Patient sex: M
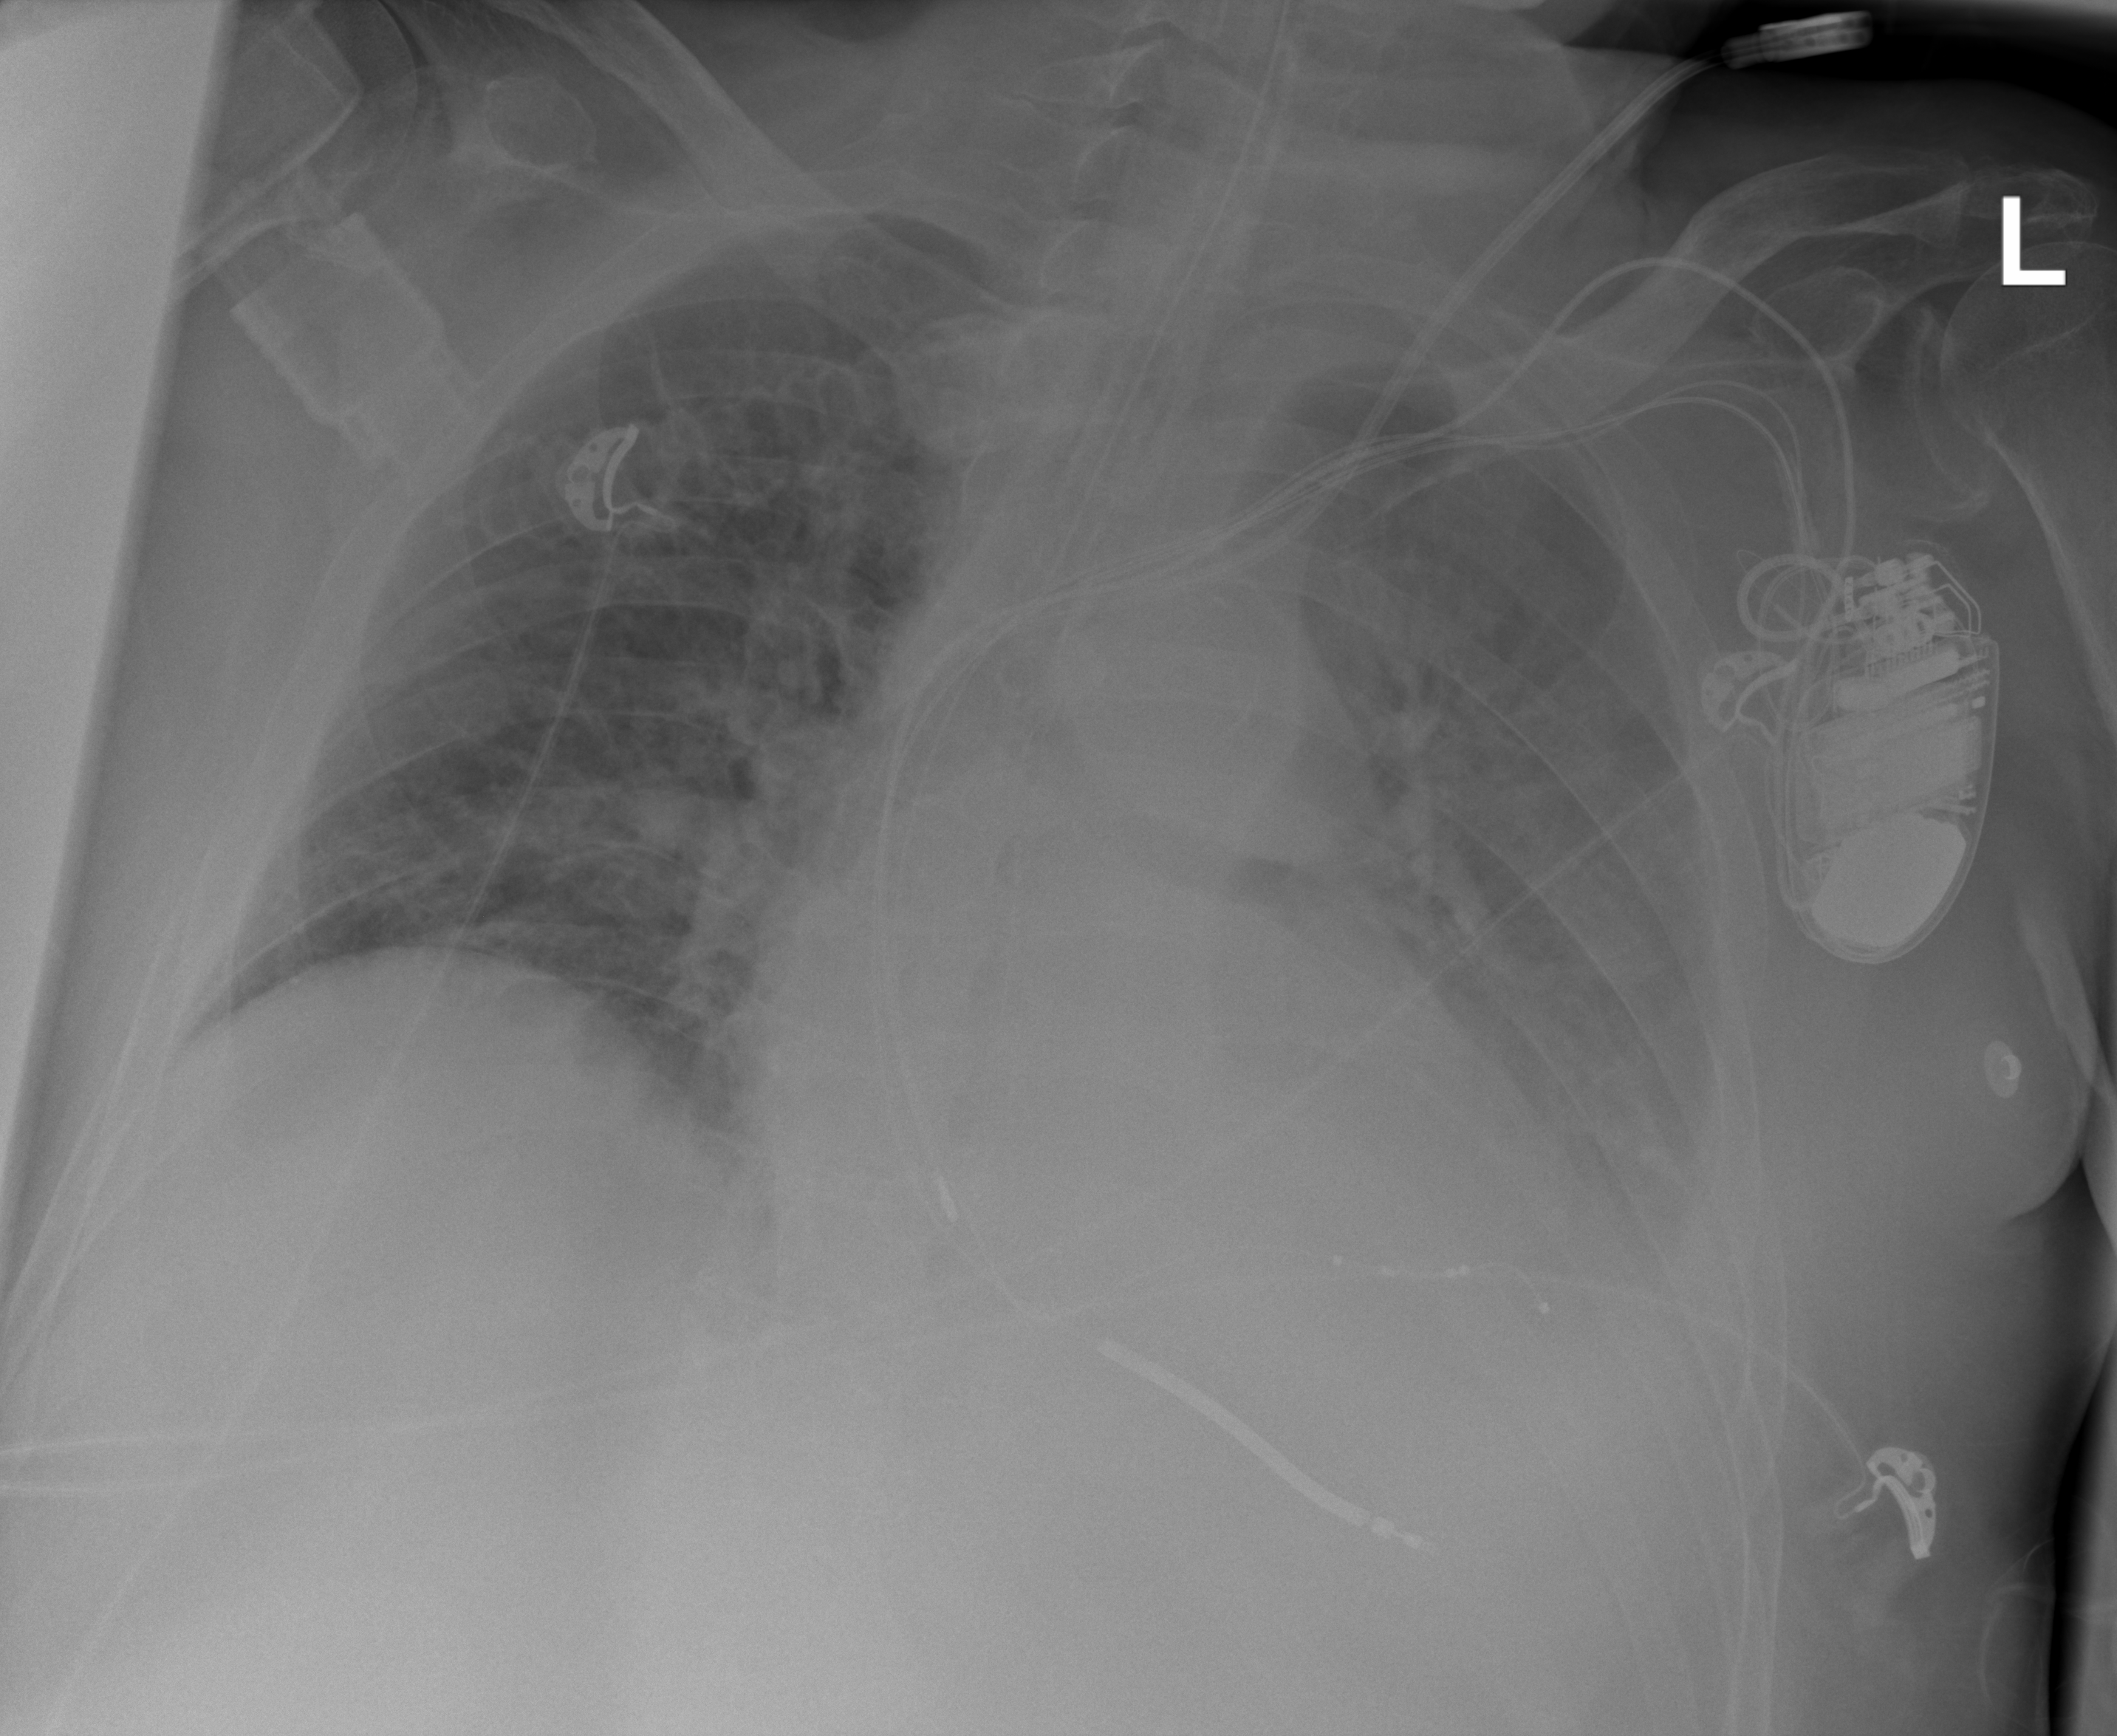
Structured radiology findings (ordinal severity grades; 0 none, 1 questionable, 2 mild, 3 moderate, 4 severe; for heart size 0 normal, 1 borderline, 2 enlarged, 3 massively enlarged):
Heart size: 2
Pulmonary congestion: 2
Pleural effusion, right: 0
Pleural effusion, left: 3
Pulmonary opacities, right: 0
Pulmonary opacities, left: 0
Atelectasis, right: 0
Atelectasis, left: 3